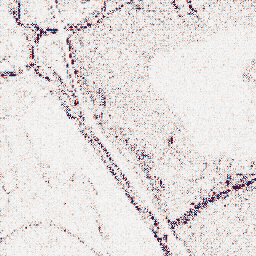
Category: wavelet
Decomposition family: wavelet_dwt
Decomposition parameters: wavelet: db2
level: 1
Upsampling method: quartic
Upsampling parameters: scale: 2
Upsampling scale: 2